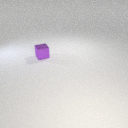
small purple metal cube